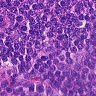
Metastatic tissue present: no